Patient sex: M
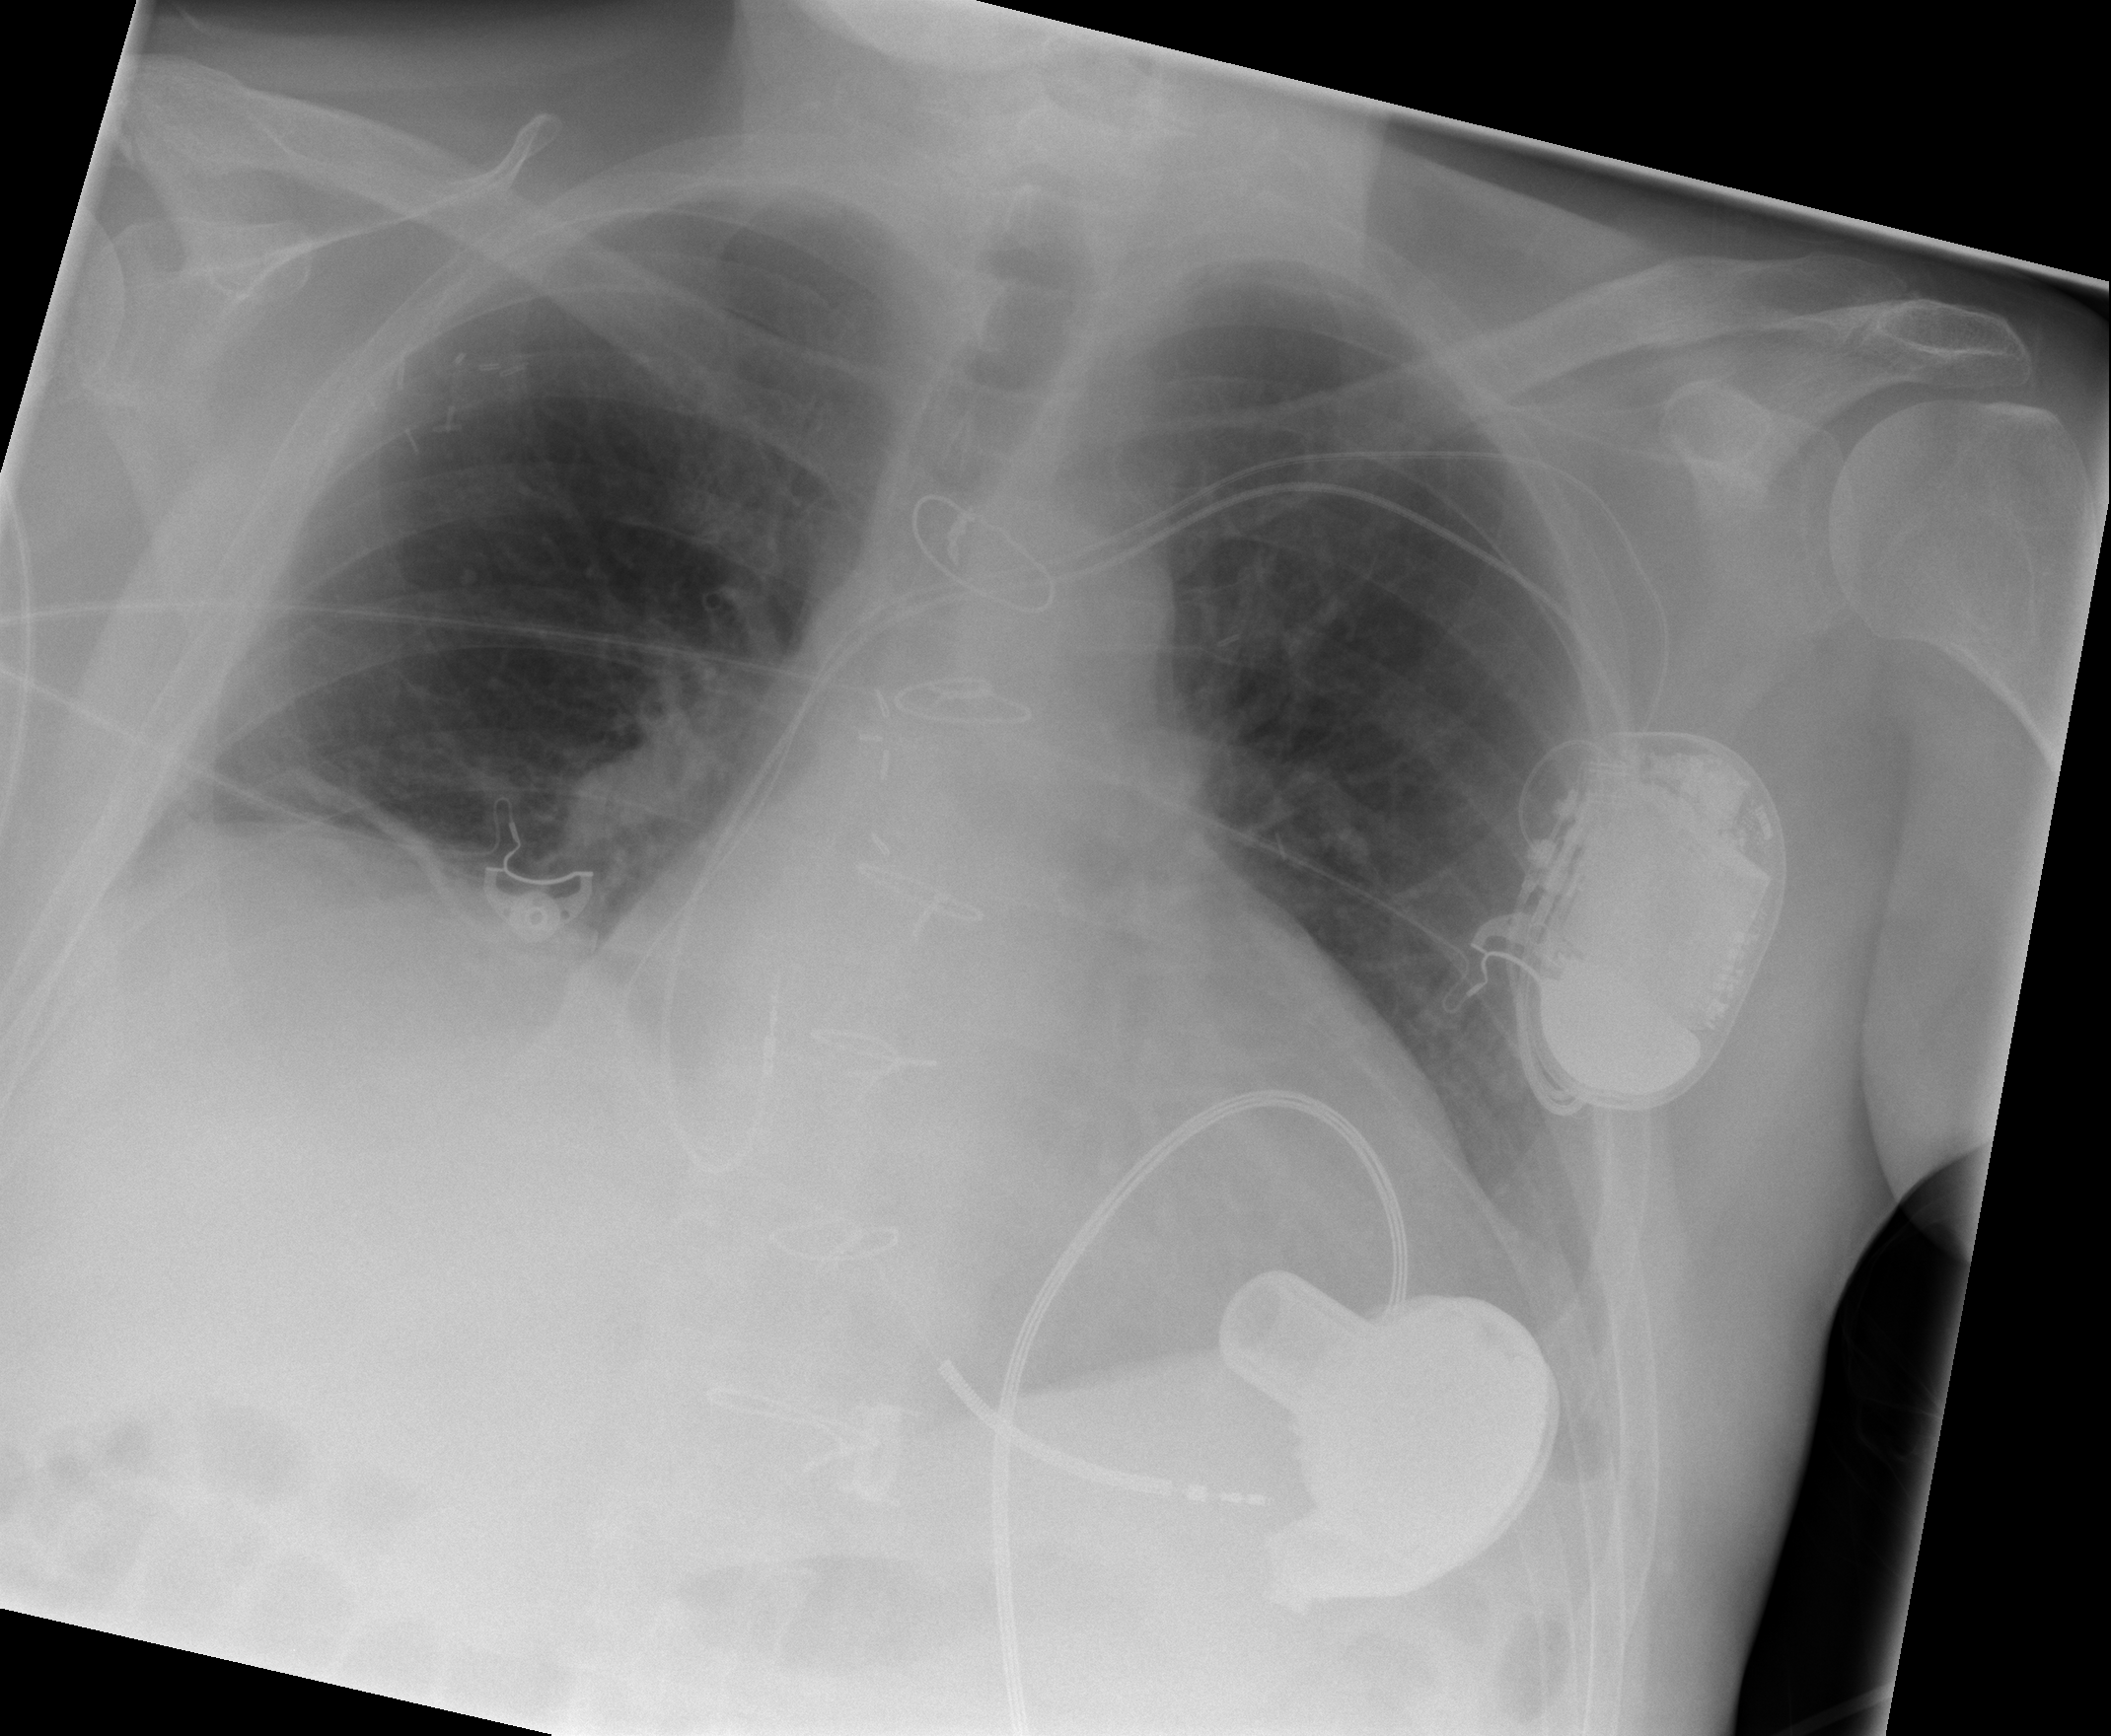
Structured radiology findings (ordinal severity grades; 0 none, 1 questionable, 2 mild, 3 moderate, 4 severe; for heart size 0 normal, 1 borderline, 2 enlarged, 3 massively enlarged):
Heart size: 2
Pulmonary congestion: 0
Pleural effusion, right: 0
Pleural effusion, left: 1
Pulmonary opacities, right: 0
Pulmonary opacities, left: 0
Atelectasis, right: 2
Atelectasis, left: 0